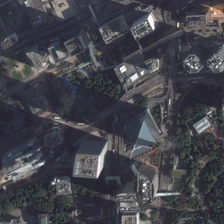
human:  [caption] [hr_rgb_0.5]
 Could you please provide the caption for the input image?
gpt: many buildings and green trees are in a commercial area .

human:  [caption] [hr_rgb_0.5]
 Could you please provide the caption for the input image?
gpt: many buildings and green trees are in a commercial area .

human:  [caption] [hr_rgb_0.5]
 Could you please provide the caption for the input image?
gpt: many buildings and green trees are in a commercial area .

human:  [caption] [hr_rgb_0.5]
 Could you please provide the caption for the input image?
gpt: many buildings and green trees are in a commercial area .

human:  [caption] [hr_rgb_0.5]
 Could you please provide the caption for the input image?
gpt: many buildings and green trees are in a commercial area .